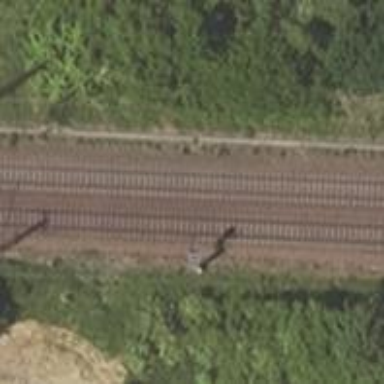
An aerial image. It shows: Railway signal.